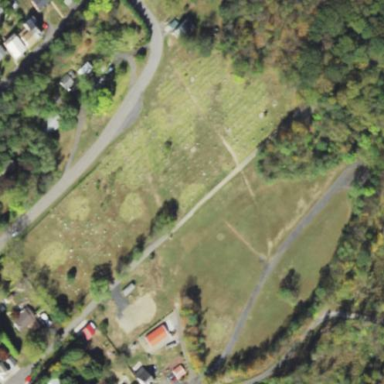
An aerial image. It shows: Cemetery.